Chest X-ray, PA view. Patient: 73 years old, sex F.
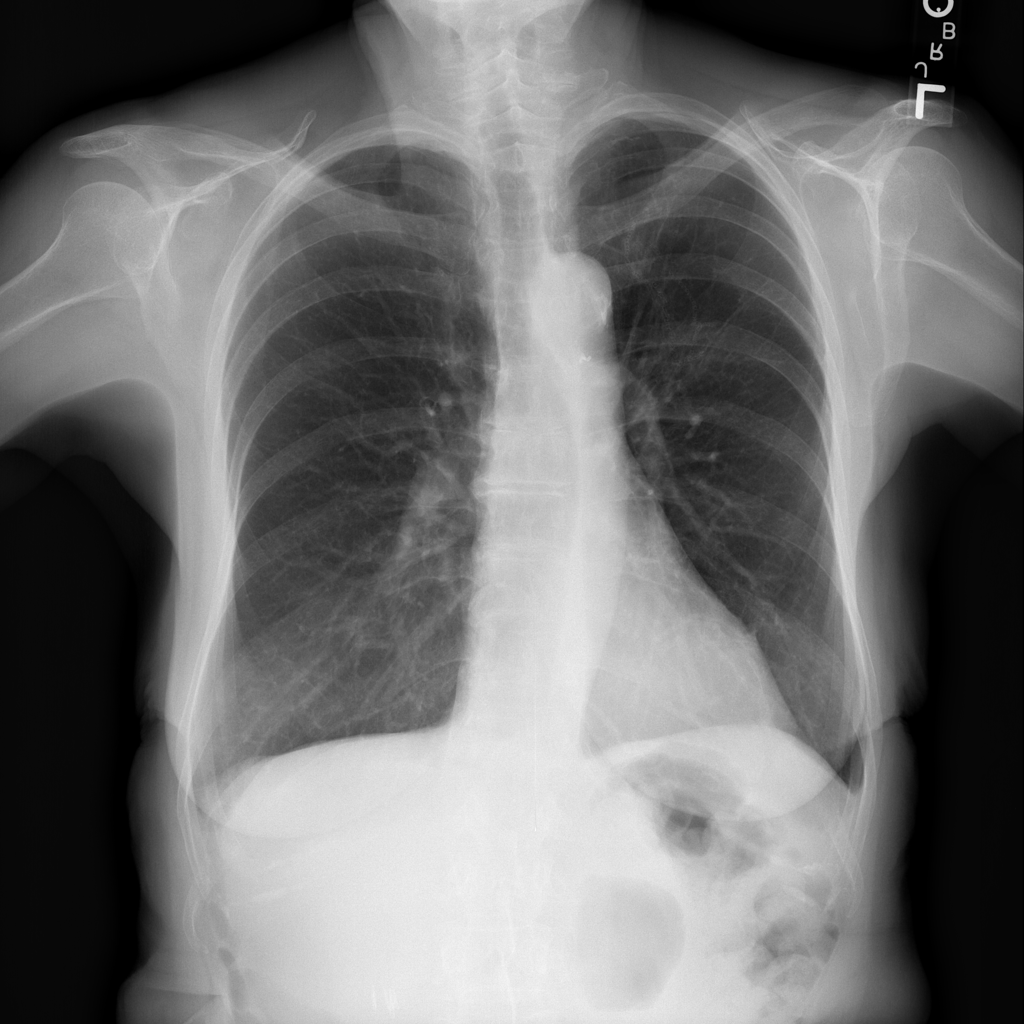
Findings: No Finding